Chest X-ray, AP view. Patient: 38 years old, sex F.
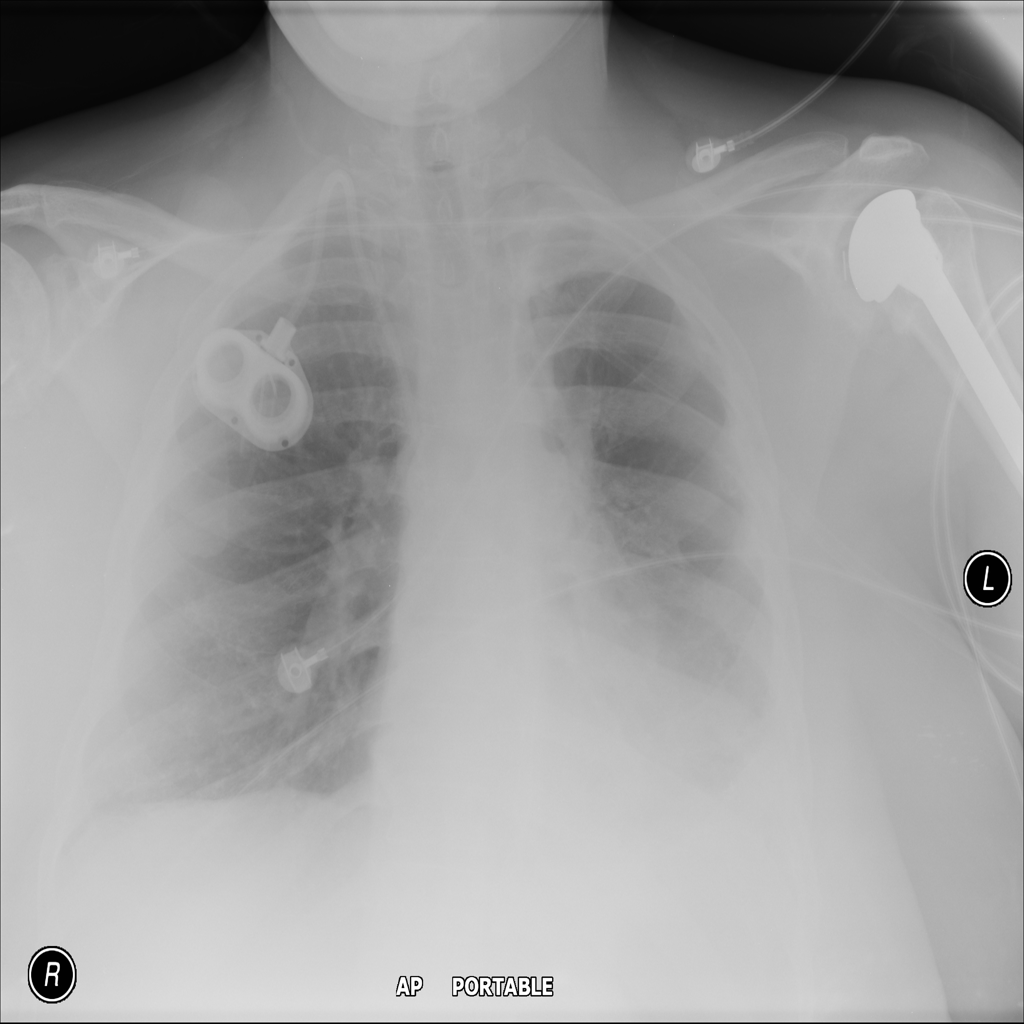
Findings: Infiltration